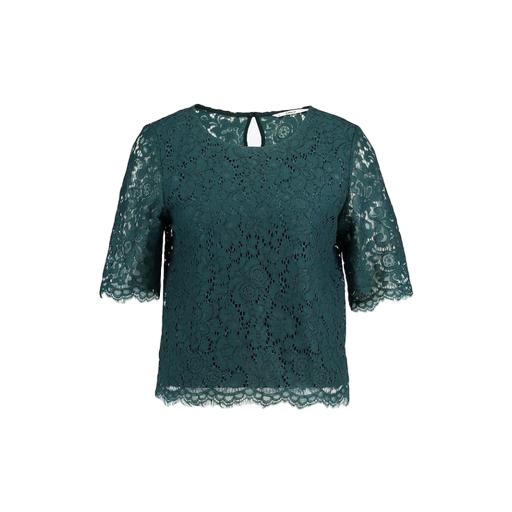
green exclusive lace tee, teal petite prima lace top, lace shirt, white background